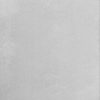
Label: dusty